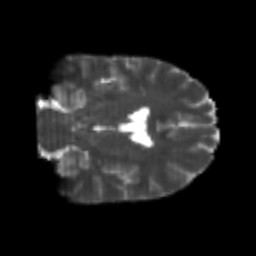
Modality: T2w
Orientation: coronal
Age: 22
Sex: male
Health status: healthy
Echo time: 0.074 s